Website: lowes
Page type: payment
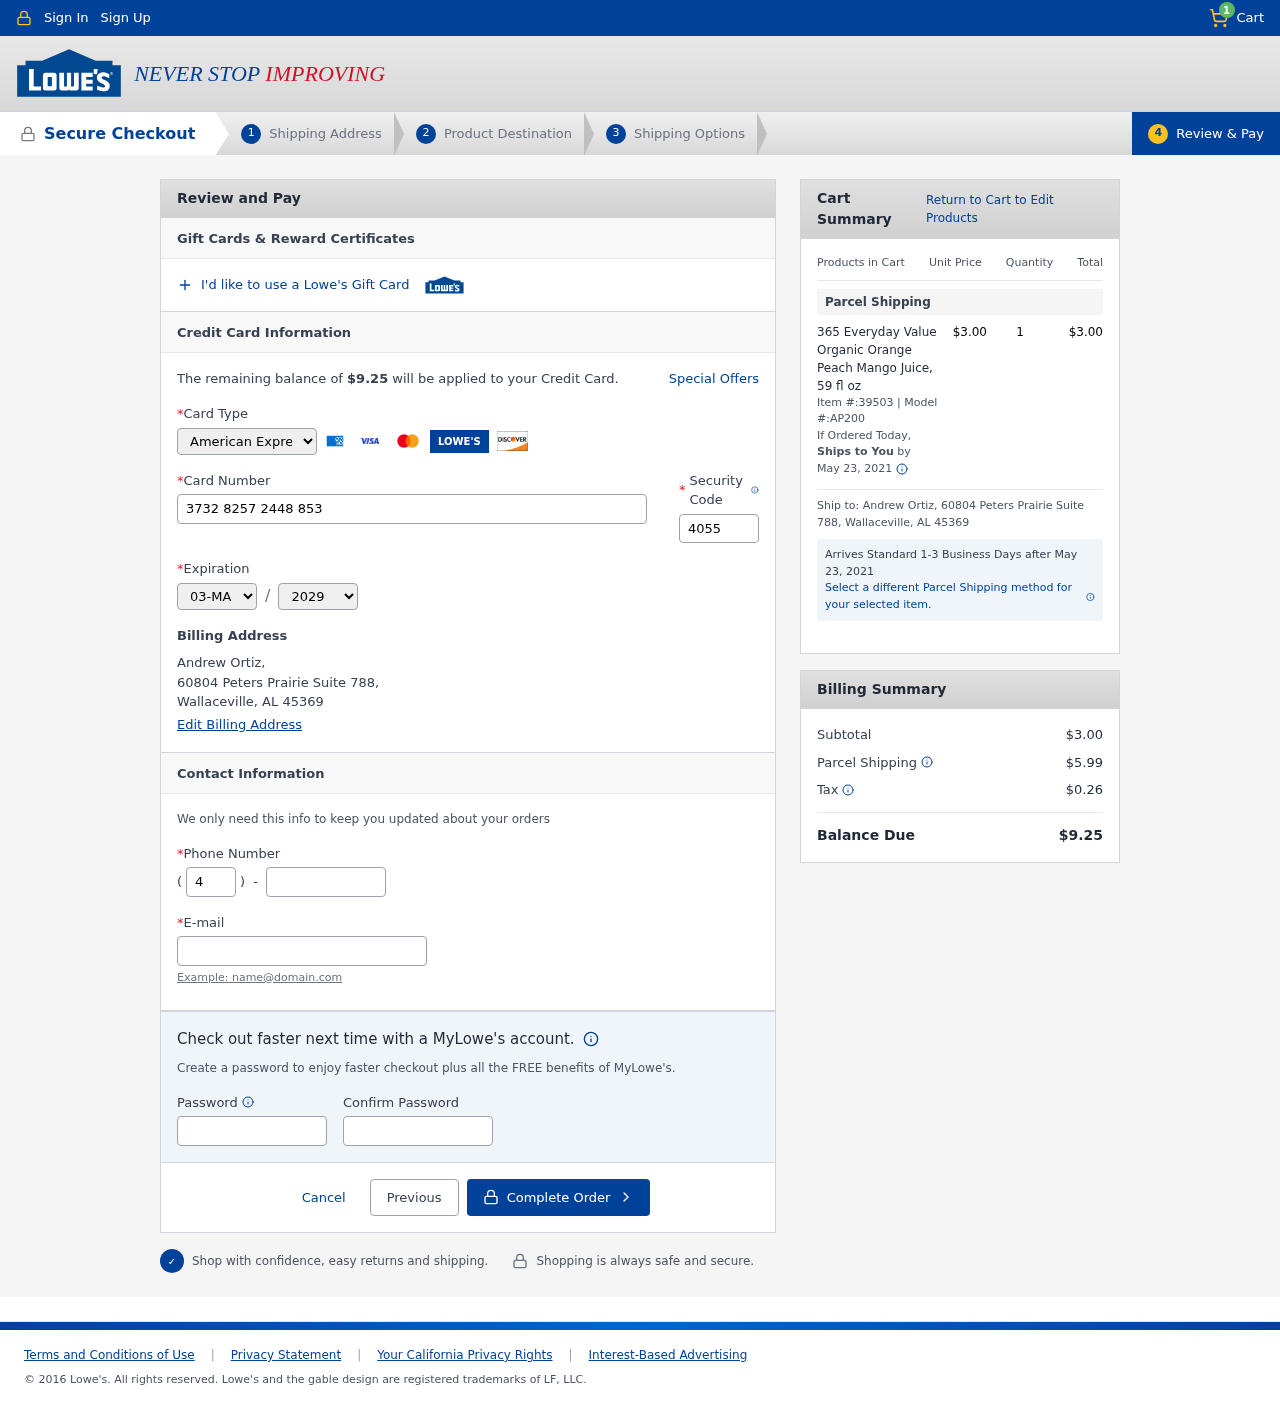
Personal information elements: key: PII_CARD_CVV
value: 4055
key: PII_CARD_EXPIRY_MONTH
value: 03
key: PII_CARD_EXPIRY_YEAR
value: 29
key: PII_CARD_NUMBER
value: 3732 8257 2448 853
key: PII_CARD_TYPE
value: American Express
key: PII_CITY_STATE_ZIP
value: Wallaceville, AL 45369
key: PII_EMAIL
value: andrew.ortiz@hotmail.com
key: PII_FULLNAME
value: Andrew Ortiz,
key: PII_PHONE
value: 4087231078
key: PII_PHONE_AREA
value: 408
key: PII_STREET
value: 60804 Peters Prairie Suite 788,
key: PII_FULLNAME2
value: Andrew Ortiz
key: PII_STREET2
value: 60804 Peters Prairie Suite 788
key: PII_CITY_STATE_ZIP2
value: Wallaceville, AL 45369
Product elements: key: PRODUCT1_NAME
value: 365 Everyday Value Organic Orange Peach Mango Juice, 59 fl oz
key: PRODUCT1_PRICE
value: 3
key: PRODUCT1_QUANTITY
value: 1
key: PRODUCT1_ITEM
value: Item #:39503
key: PRODUCT1_MODEL
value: Model #:AP200
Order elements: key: ORDER_NUM_ITEMS
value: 1
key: ORDER_TOTAL
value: $9.25
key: ORDER_SHIPPING_DATE
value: May 23, 2021
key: ORDER_SUBTOTAL
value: $3.00
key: ORDER_SHIPPING_DATE2
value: May 23, 2021
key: ORDER_SHIPPING_COST
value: $5.99
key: ORDER_TAX
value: $0.26